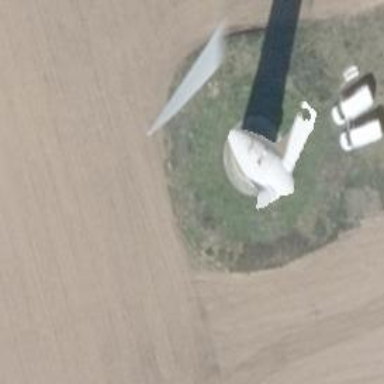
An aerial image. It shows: Wind generator using horizontal axis wind turbines.